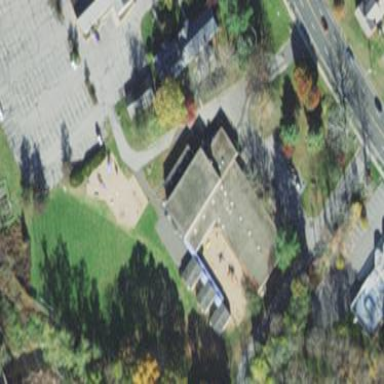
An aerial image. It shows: School.